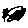
Label: flower